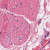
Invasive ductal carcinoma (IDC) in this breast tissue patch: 0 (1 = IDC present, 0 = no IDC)